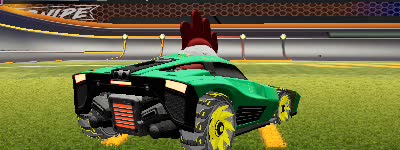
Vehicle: breakout